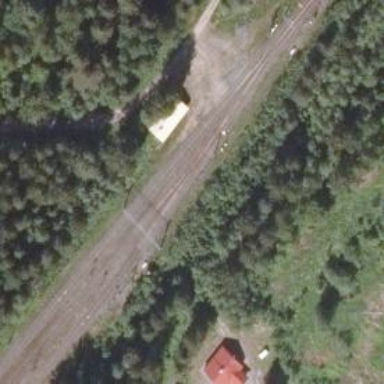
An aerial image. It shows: Railway signal.